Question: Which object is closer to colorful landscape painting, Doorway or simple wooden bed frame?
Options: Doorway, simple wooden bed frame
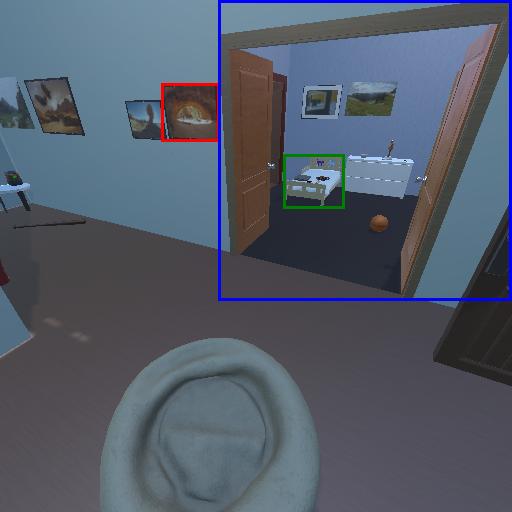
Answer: Doorway